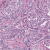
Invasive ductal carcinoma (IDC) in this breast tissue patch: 1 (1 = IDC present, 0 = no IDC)